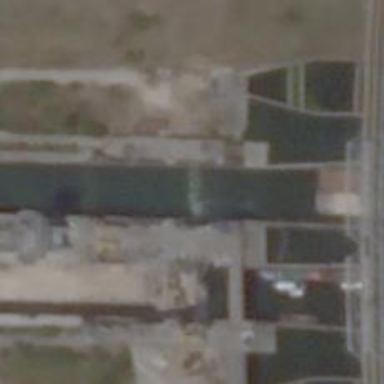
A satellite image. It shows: Lock gate on waterway.